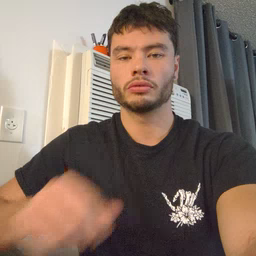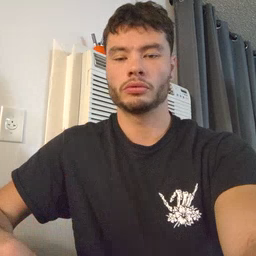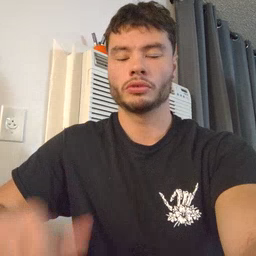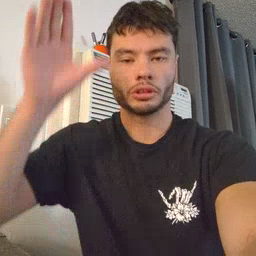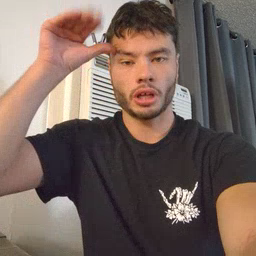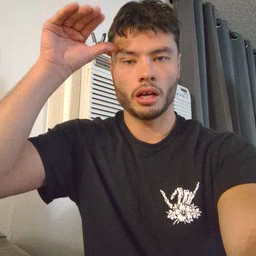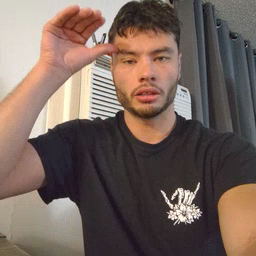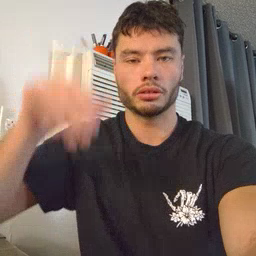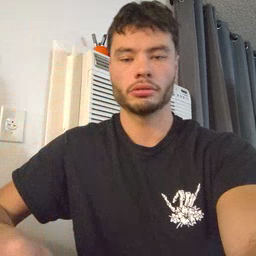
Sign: donkey